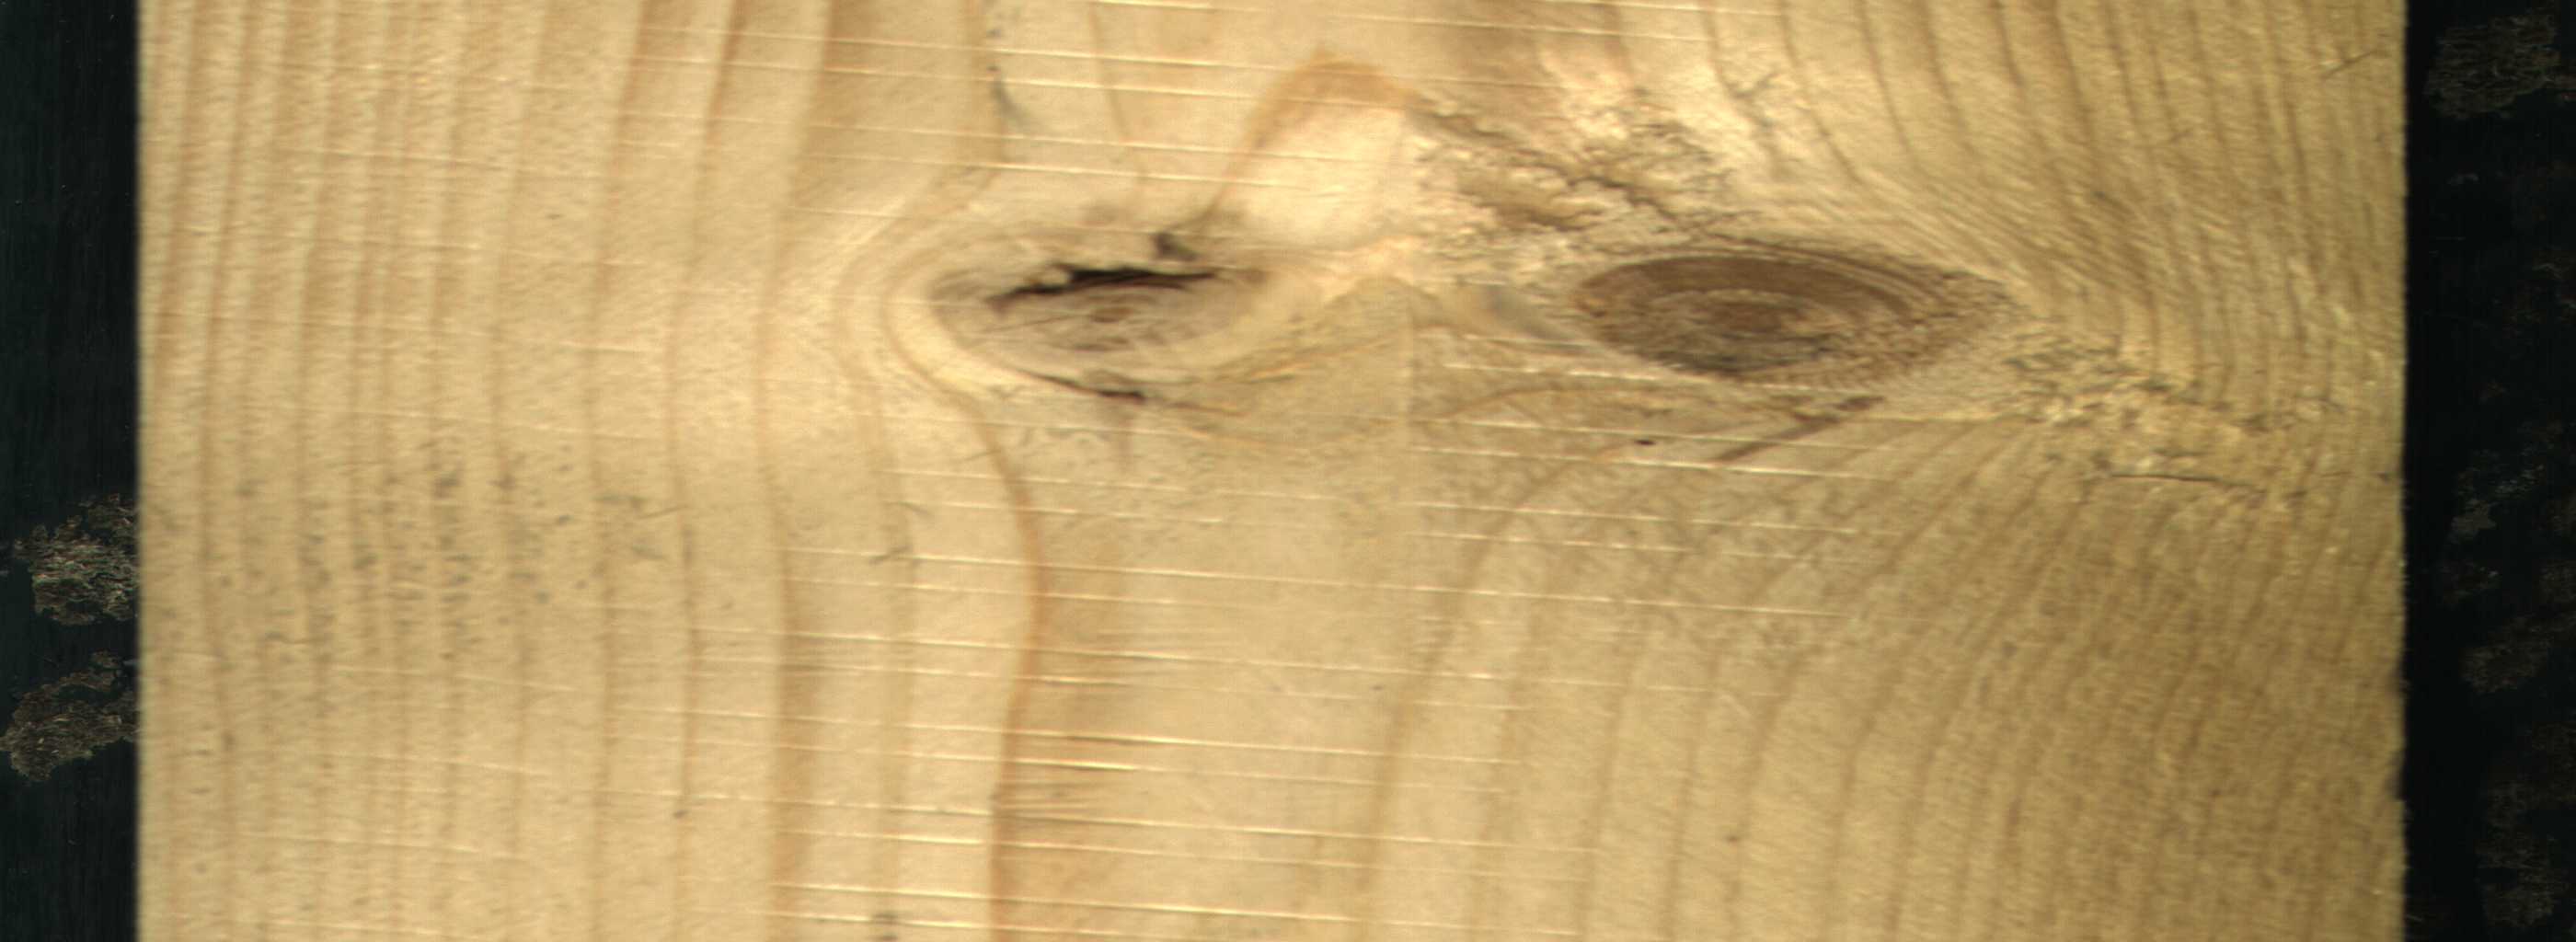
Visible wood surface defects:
Dead_Knot
Live_Knot